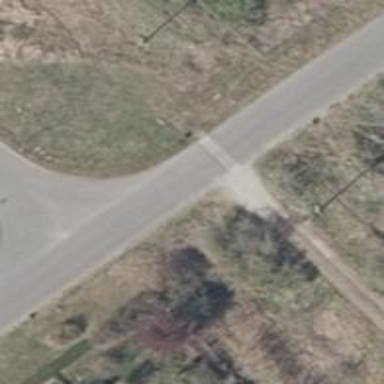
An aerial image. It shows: Unclassified road with asphalt surface.